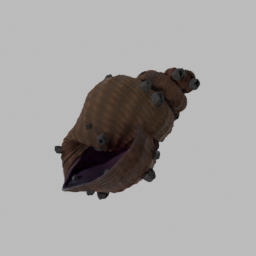
Label: animals